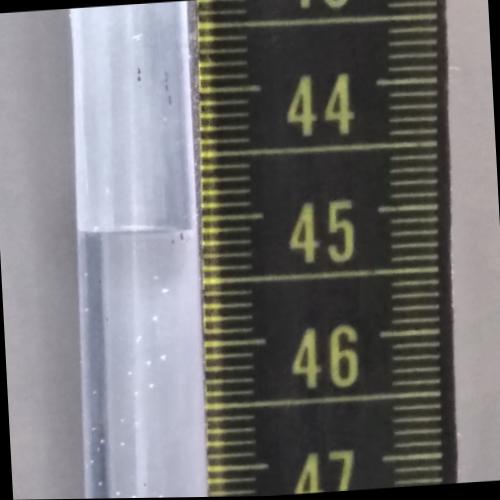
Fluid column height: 45.1 cm